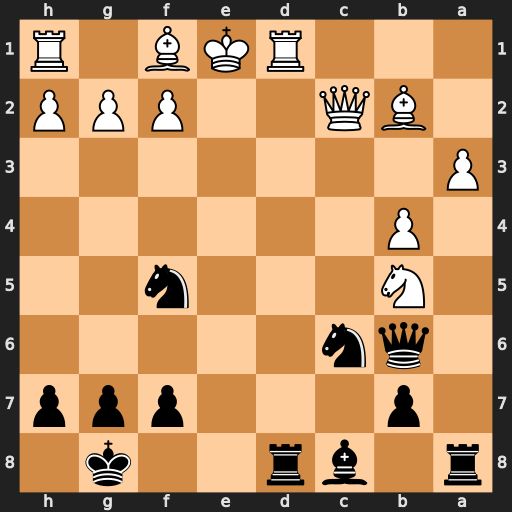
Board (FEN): r1br2k1/1p3ppp/1qn5/1N3n2/1P6/P7/1BQ2PPP/3RKB1R
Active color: b
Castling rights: K
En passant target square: -
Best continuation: Re8+ Be2 Qxb5